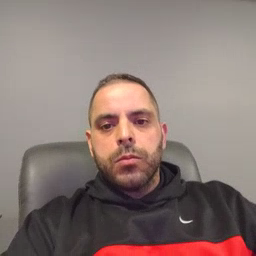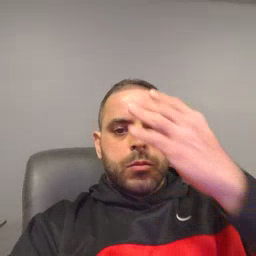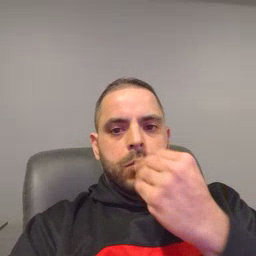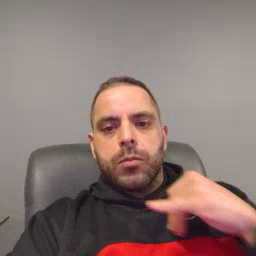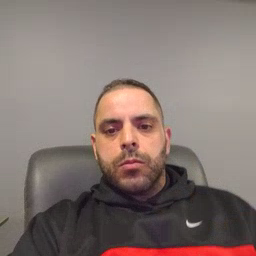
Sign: pajamas